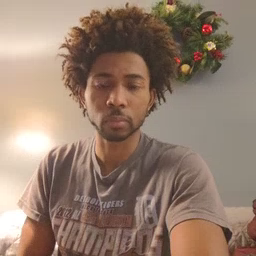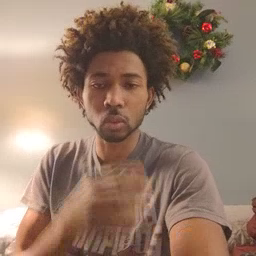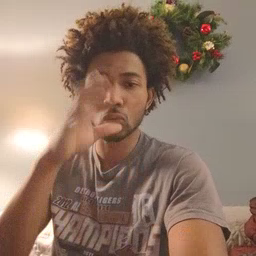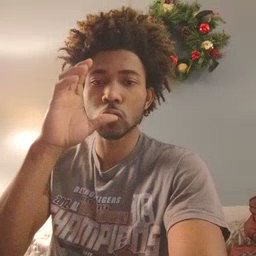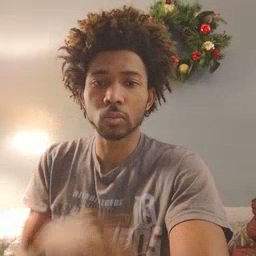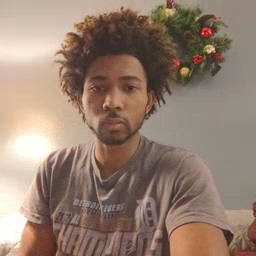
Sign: drink